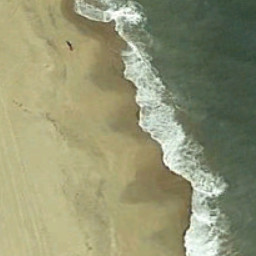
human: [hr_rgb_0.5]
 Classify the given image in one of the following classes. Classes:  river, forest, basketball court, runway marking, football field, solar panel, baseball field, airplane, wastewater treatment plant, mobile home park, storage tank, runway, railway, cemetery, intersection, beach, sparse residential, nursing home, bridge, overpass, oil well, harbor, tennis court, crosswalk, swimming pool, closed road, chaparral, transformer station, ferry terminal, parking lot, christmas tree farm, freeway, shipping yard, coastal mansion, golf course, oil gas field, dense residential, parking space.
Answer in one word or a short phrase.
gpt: beach